Question: I have a Whole web site project based on CodeIgniter framework. My problem is i don't know how to run this project on my local Mamp Server. I have Successfully set up Mamp and Also run the latest version of CodeIgniter.
But now how can i run the whole project using CodeIgniter found in my localhost folder. This is my first experience with a CMS Framework.
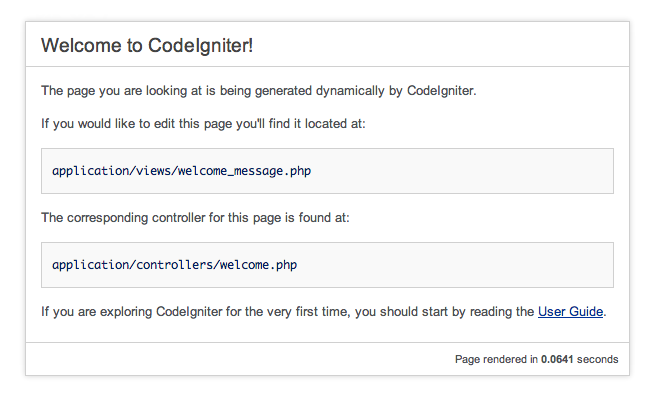
Answer: > $config['base_url'] = '';than goes to the database.php and provide correct database parameters$db['default']['hostname'] = 'localhost';
$db['default']['username'] = 'user';
$db['default']['password'] = 'password';
$db['default']['database'] = 'dbname';thats the most basic changes u have to do....
now if you want to redirect it to specific controller by default go to routes.php file in config directory and change this vairable
$route['default_controller'] = "yourcontrollername"